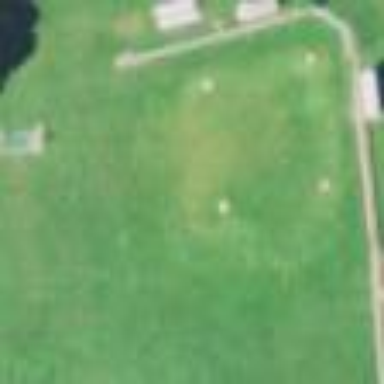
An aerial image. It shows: Baseball pitch on the ground.